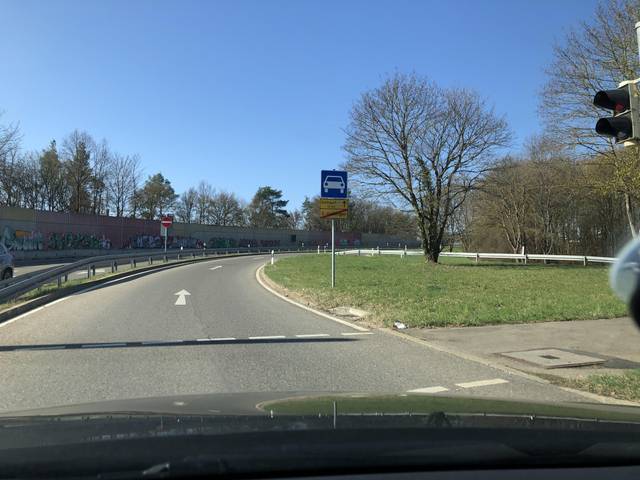
Region: Germany
Coordinates: 48.731, 9.092